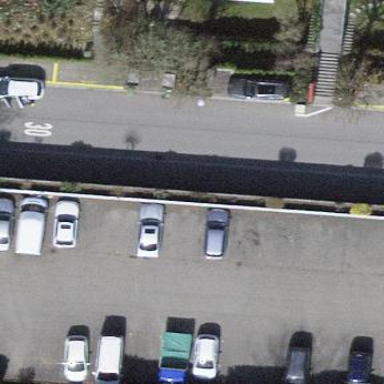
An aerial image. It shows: Group of garages.